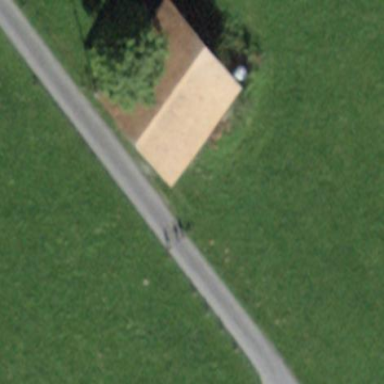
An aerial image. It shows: Barn.